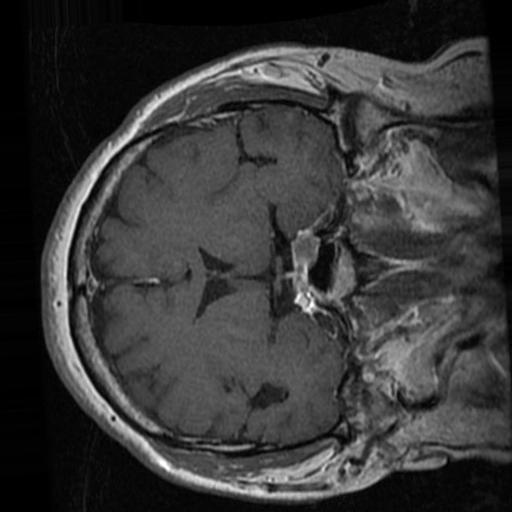
Label: brain_tumor